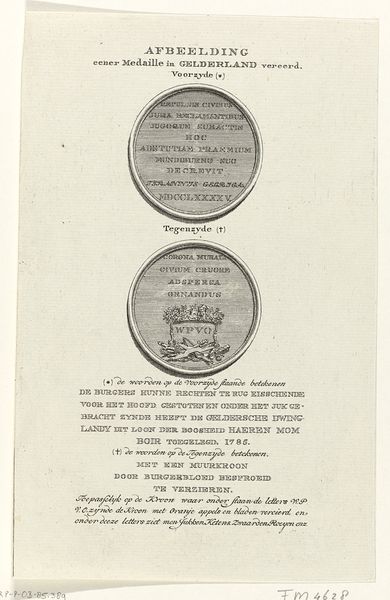
Titel: Penning op de erkenning van de vertegenwoordigers van de burgerkorpsen Gelderland
Standort: Amsterdam
Institution: Rijksmuseum
Schlagwörter: gravure, allemand, latin, roman, document, déclaration, médaille, mots, contrat, sceau, entente, décret, 1786, acte, textes